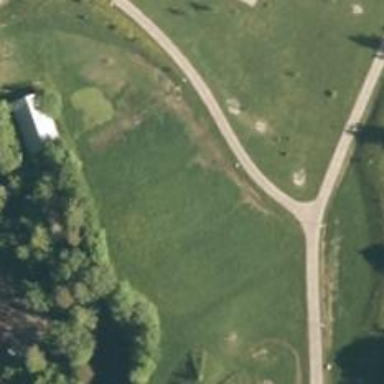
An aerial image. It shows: Disc golf hole.